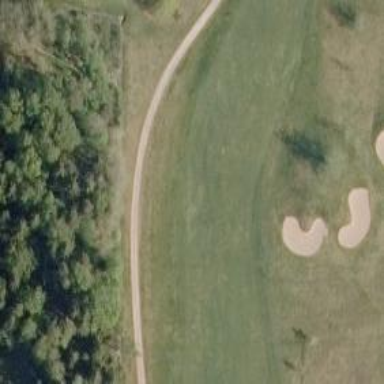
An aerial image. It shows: Golf hole.